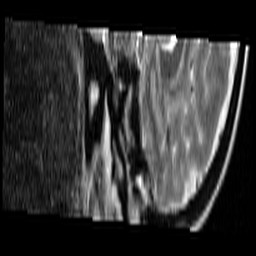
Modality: T2w
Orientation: sagittal
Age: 34
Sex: female
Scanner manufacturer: siemens
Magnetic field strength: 3 T
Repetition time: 7 s
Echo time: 0.085 s